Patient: sex M, age 65
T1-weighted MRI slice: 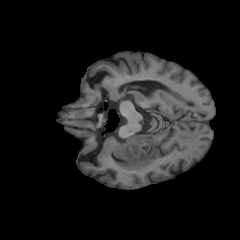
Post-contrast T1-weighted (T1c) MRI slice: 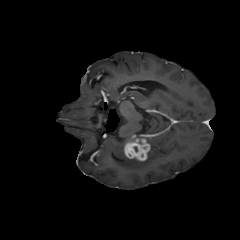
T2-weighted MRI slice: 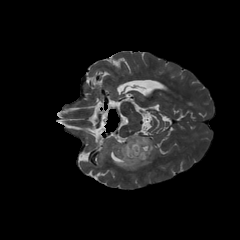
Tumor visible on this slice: yes
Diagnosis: Glioblastoma, IDH-wildtype
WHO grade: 4